Question: I'm working on someone project in the job but he is not here any more.
I'm going to edit the website using VS 2010
The problem is when I open the code, the design view is not working but what I'm not understanding that when I run it in the web browser the design is there!
How can I fix this problem to see the design in VS 2010

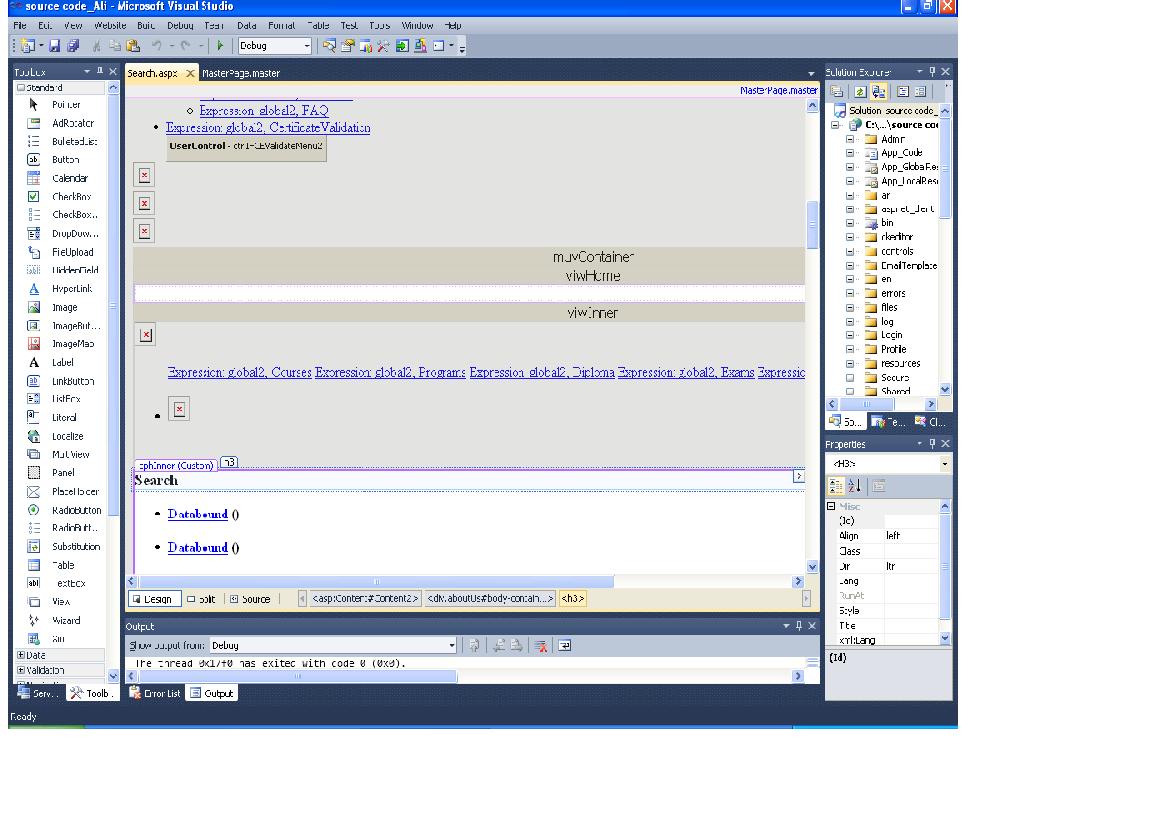
Answer: You're using 'master page' and please check all your 'css' files and 'images' are in the right folder and check they are referred correctly in your '<head>' section of your master page.